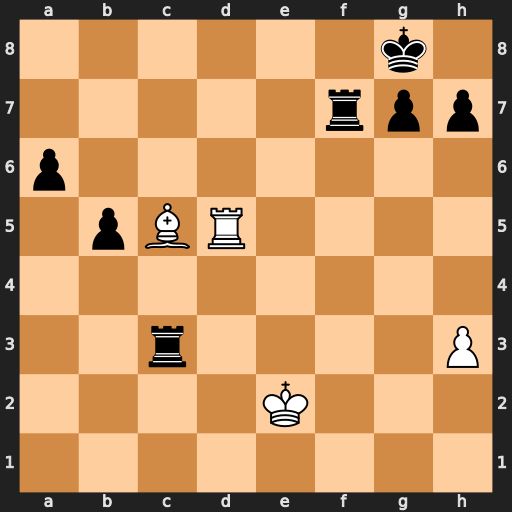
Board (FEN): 6k1/5rpp/p7/1pBR4/8/2r4P/4K3/8
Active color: w
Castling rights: -
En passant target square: -
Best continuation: Rd8+ Rf8 Rxf8#